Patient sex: M
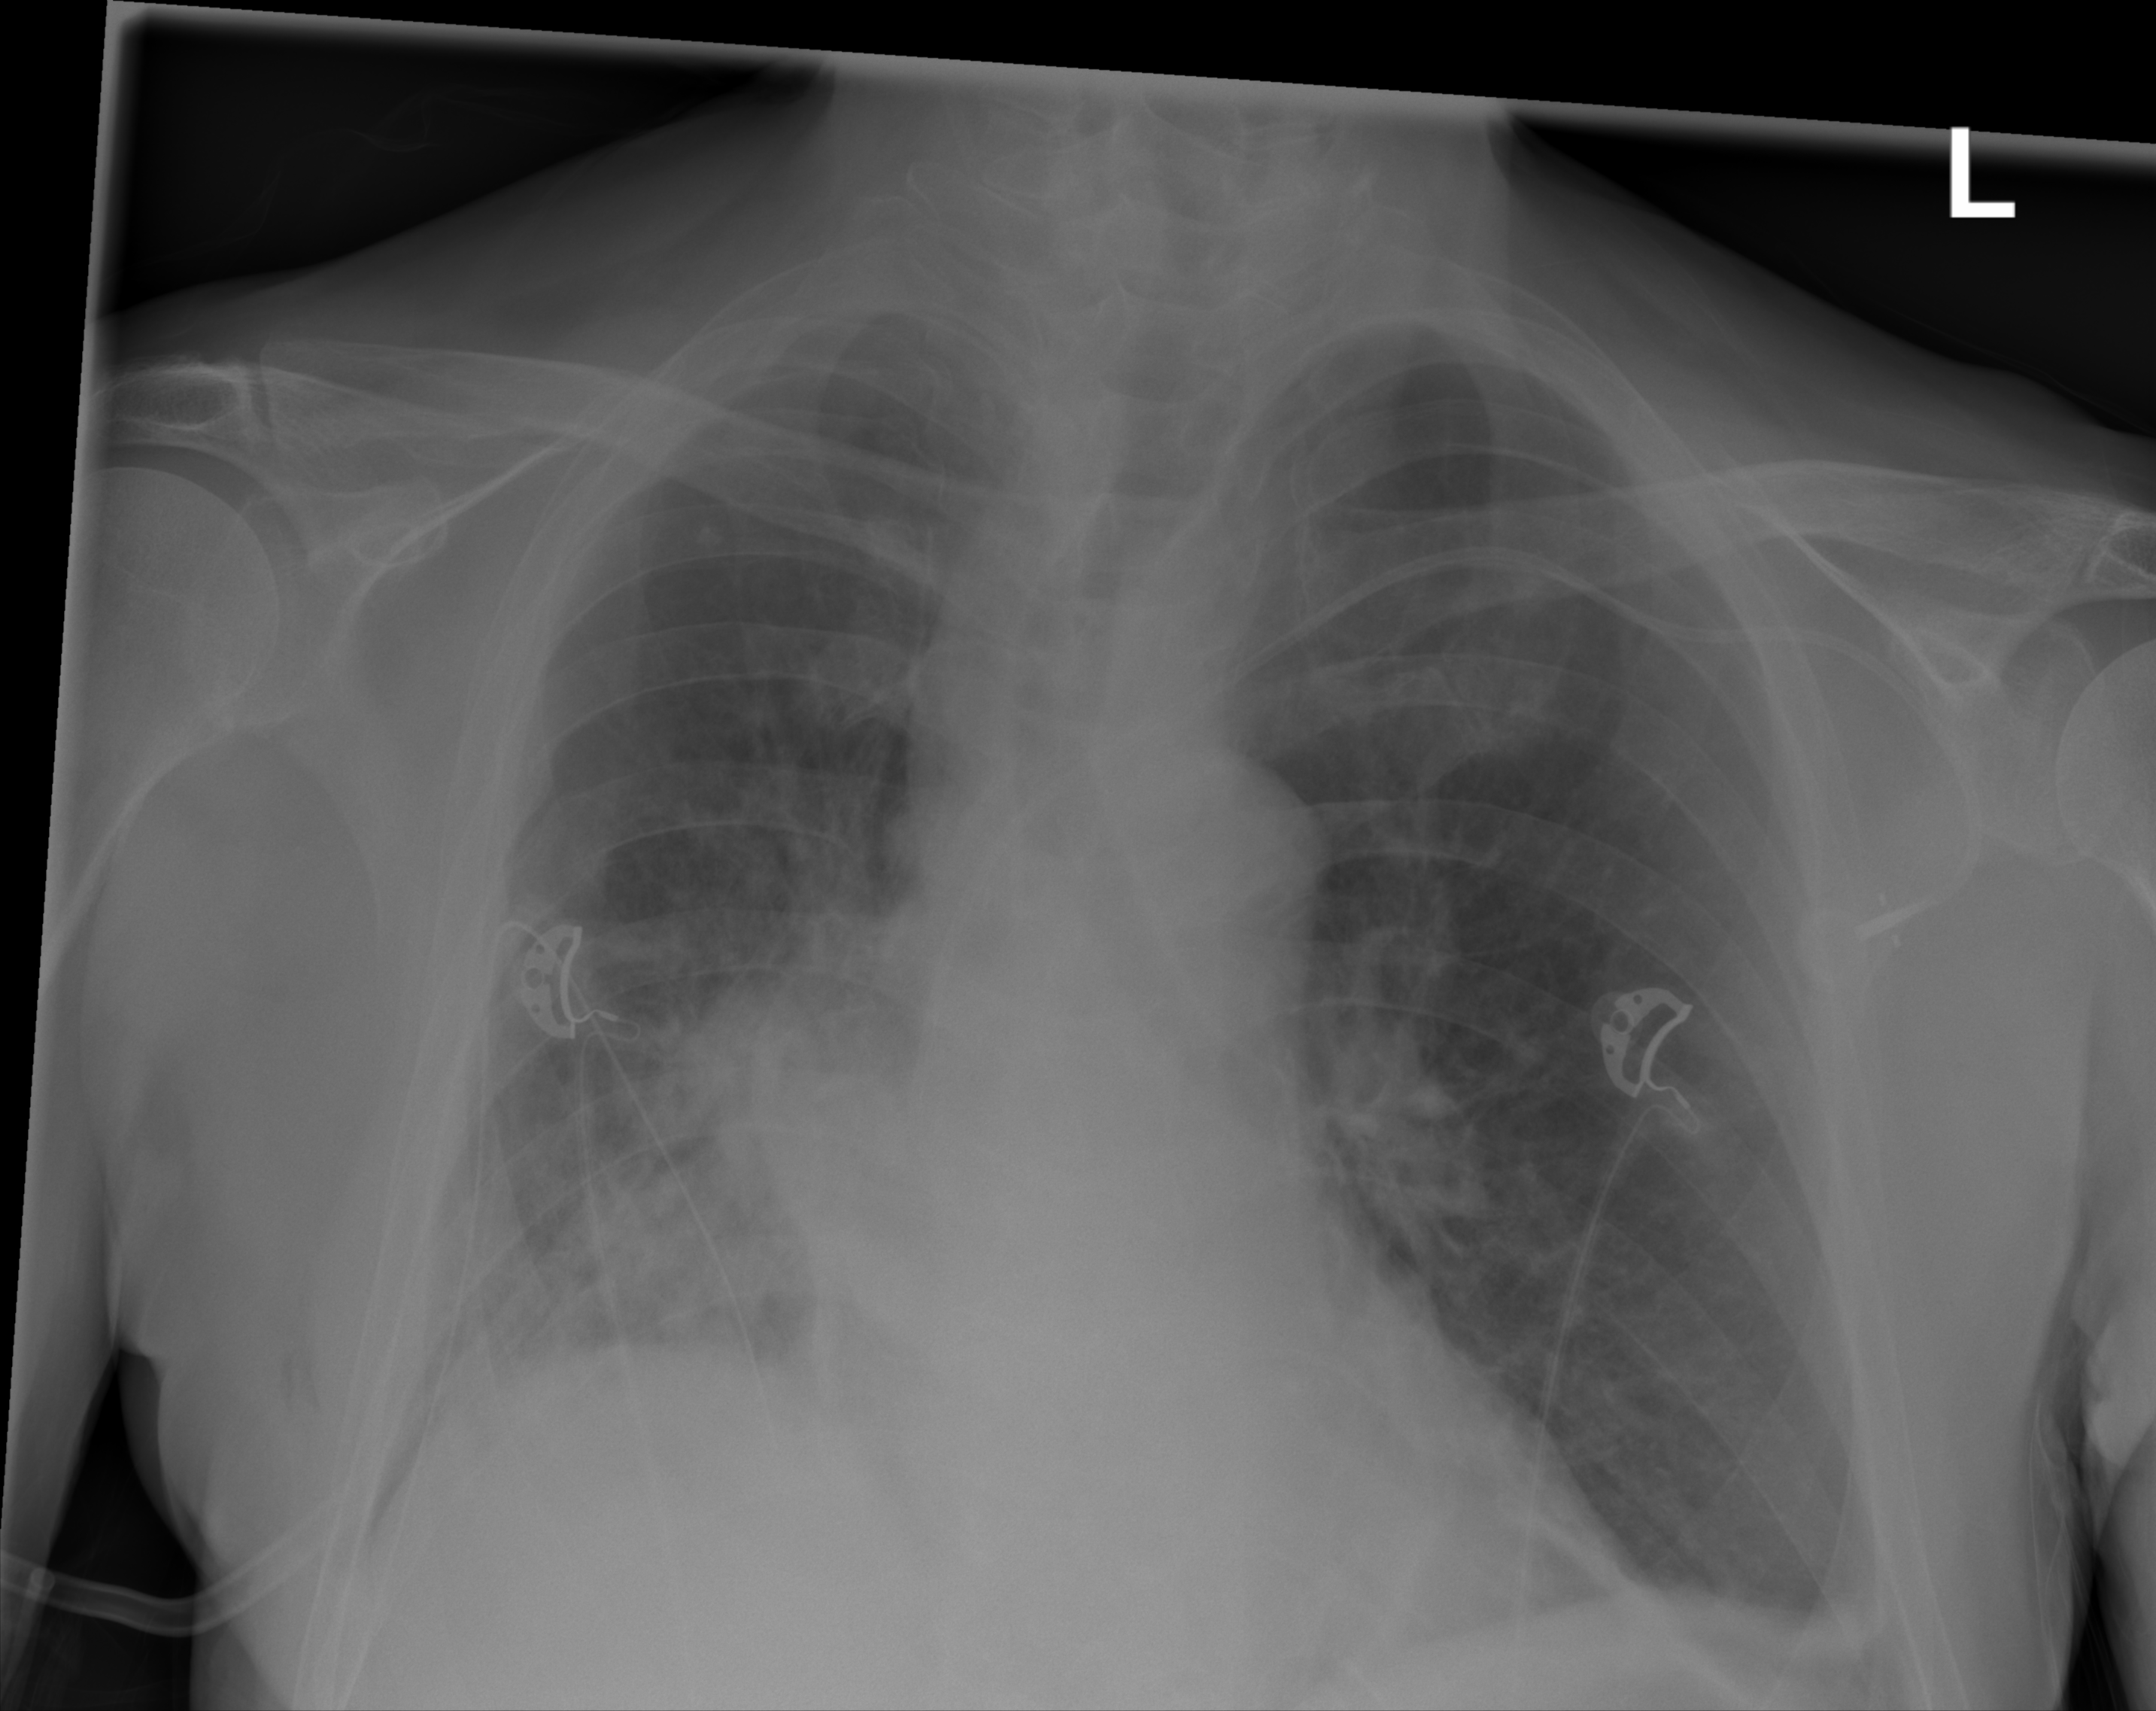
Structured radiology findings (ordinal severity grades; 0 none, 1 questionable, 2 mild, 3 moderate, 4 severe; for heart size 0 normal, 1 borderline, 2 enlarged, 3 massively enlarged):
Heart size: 0
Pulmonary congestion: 0
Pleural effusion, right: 0
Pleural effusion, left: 0
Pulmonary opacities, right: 2
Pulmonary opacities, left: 0
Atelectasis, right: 2
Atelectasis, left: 2